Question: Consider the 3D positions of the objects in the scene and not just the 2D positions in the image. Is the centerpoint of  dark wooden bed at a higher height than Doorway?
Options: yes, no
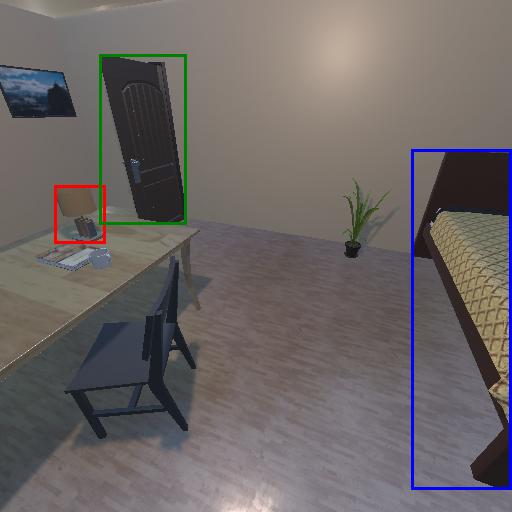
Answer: yes